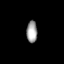
Tissue: prostate
Cell type: Fibroblasts
Senescence score: 0.7649
Nuclear area (px): 227
Mean DAPI intensity: 161.233